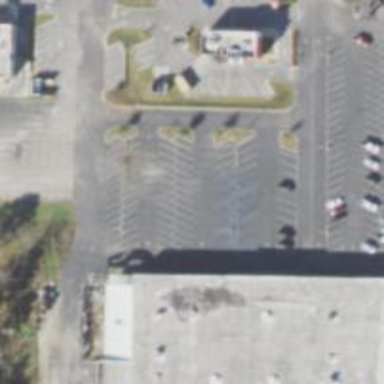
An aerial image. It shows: Parking space.